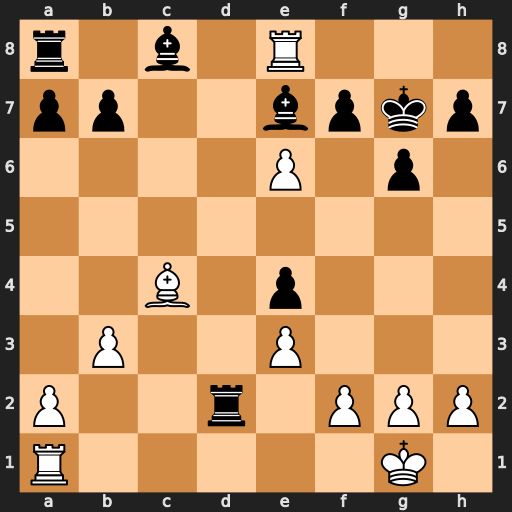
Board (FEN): r1b1R3/pp2bpkp/4P1p1/8/2B1p3/1P2P3/P2r1PPP/R5K1
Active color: w
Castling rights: -
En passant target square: -
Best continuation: Rxe7 Bxe6 Bxe6